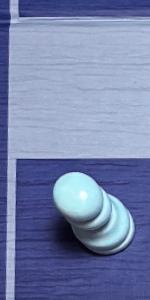
Label: Pawn_White